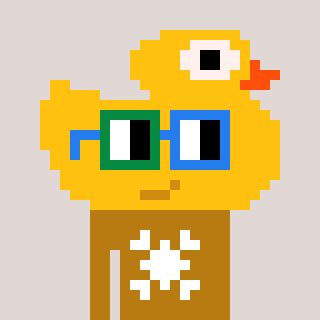
a pixel art character with square green and blue glasses, a ducky-shaped head and a gold-colored body on a warm background